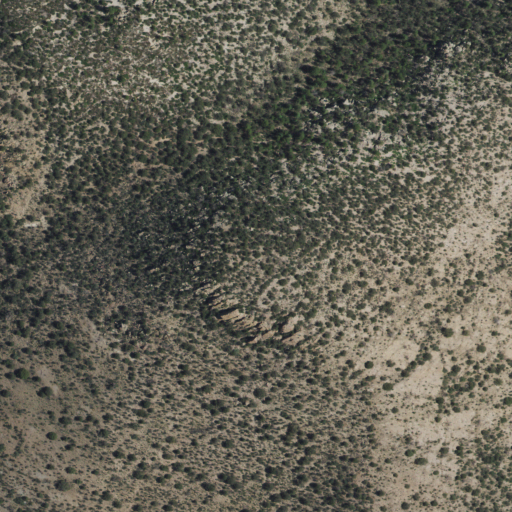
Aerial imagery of mountain in New Mexico named Juniper Peak containing evergreen forest and shrub